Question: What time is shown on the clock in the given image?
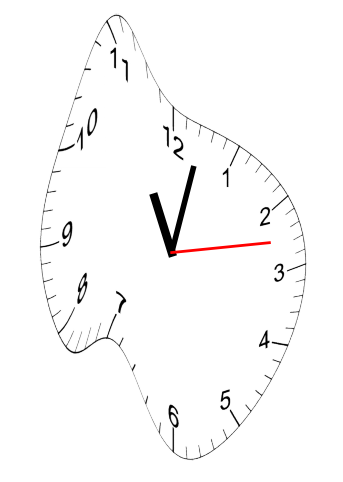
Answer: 11:02:13